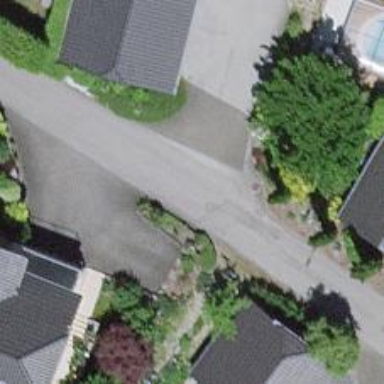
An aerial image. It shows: Living street.